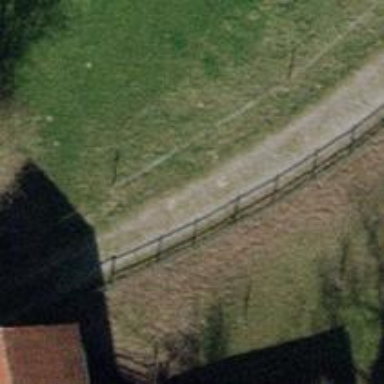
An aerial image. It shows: Compacted track road with grade3 tracktype.